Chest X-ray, AP view. Patient: 47 years old, sex M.
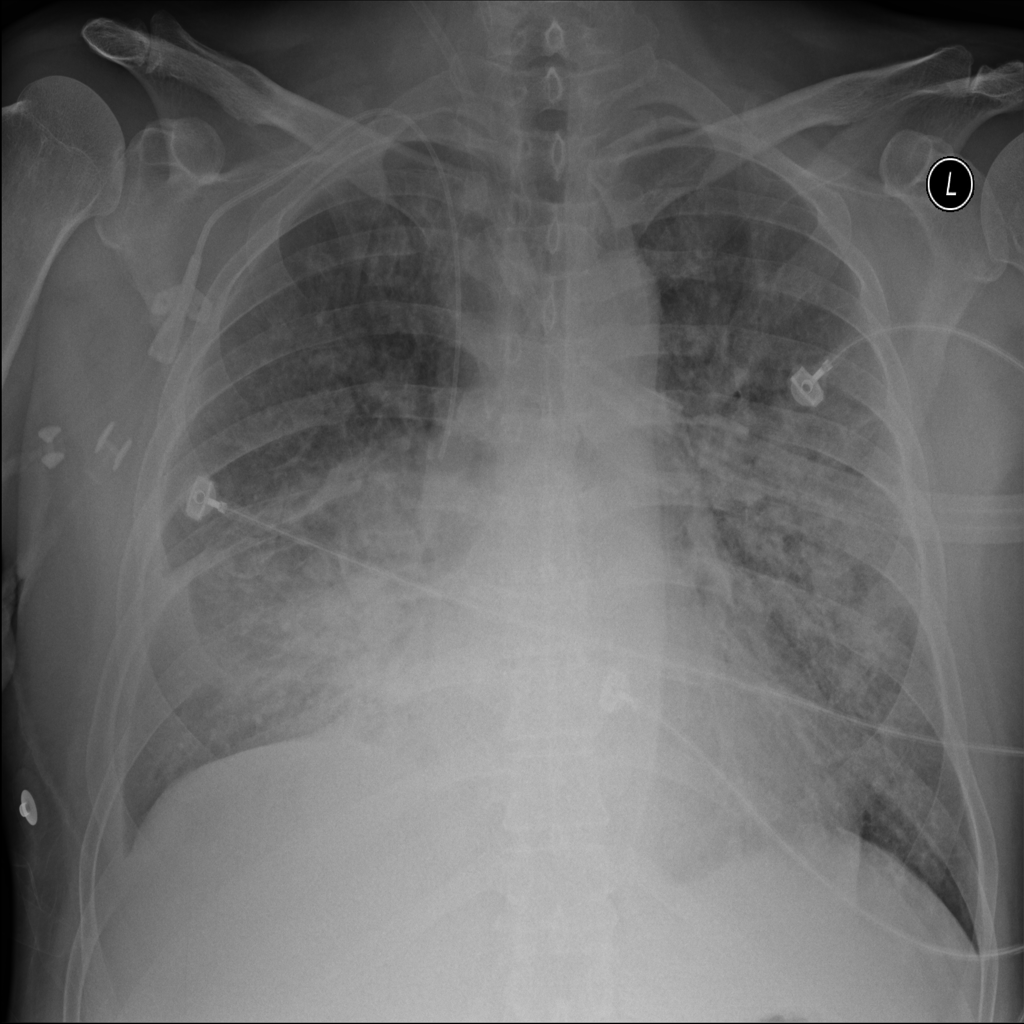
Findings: Pleural_Thickening